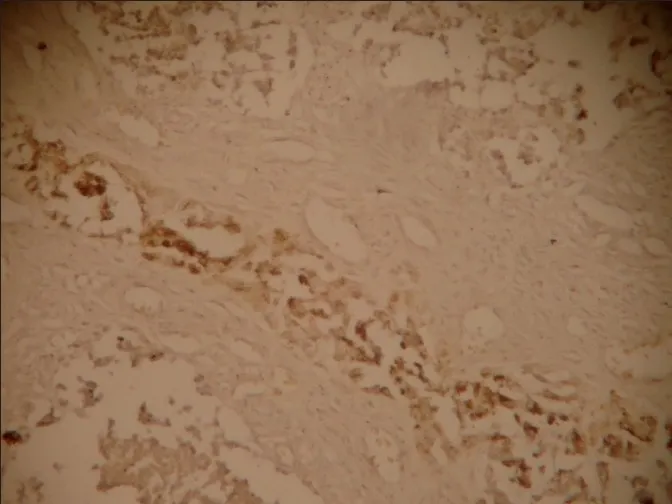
IHC staining showing synaptophysin positivity in central small neuroblast-like cells (x10).
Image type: pathology (immunostaining)